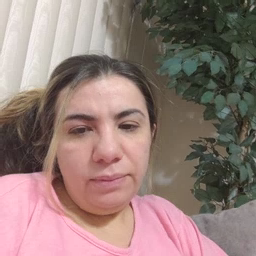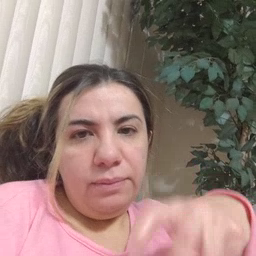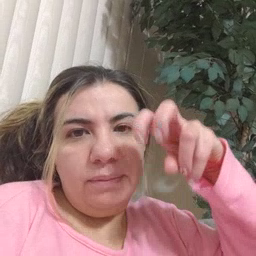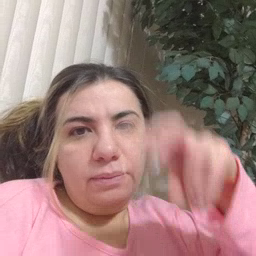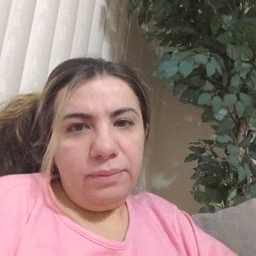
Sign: jump